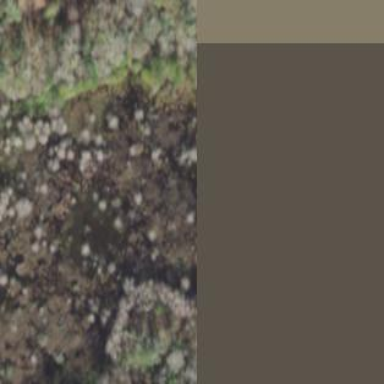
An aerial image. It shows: Marshy wetland area.